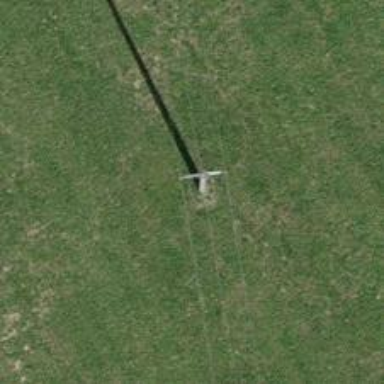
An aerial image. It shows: Power pole.